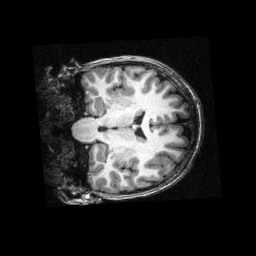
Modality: T1w
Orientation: coronal
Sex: male